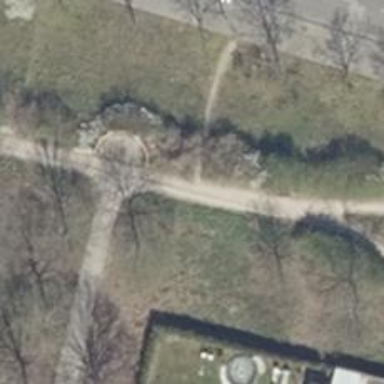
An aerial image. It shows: Path on the ground.